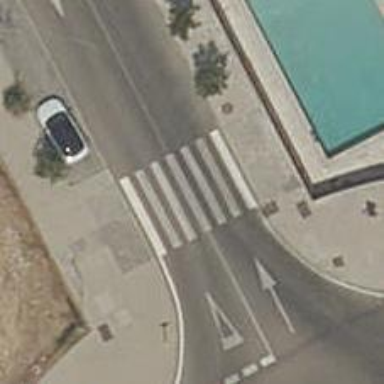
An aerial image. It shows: Zebra crossing on the road.